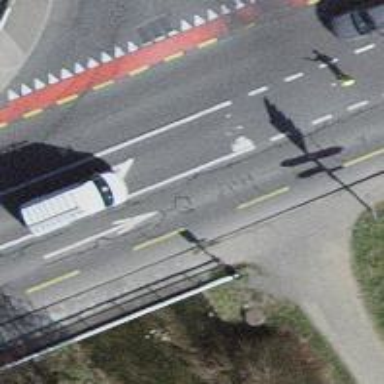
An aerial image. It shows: Secondary road with asphalt surface. There is cycle lane on the left and cycle track on the right.